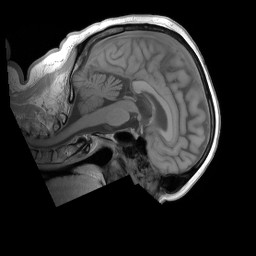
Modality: T1w
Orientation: sagittal
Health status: ill
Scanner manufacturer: siemens
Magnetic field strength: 3 T
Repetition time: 0.4 s
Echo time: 0.00272 s